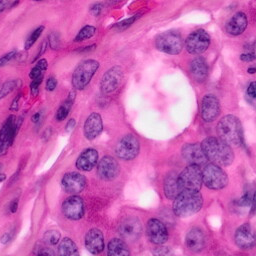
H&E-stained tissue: Pancreatic